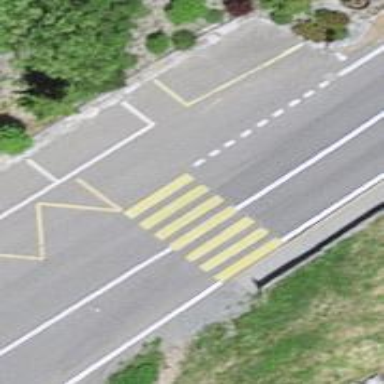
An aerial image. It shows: Uncontrolled zebra crossing on the road.